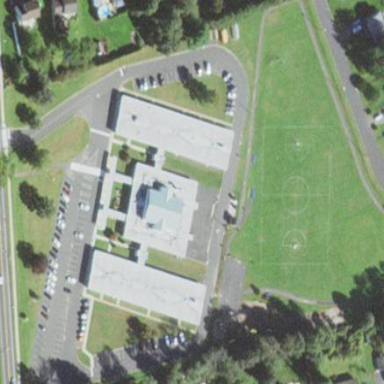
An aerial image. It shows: School.